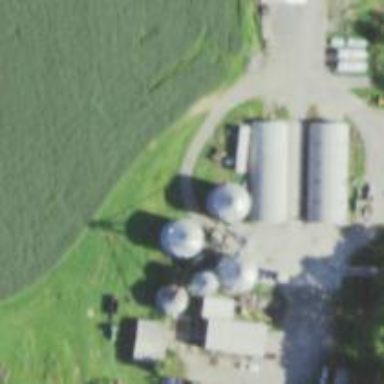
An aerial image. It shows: Silo.